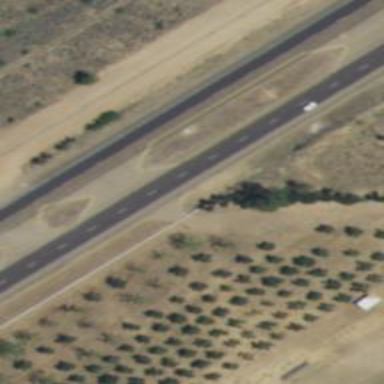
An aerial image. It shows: Expressway with asphalt surface categorized as trunk highway.